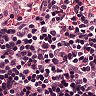
Metastatic tissue present: no